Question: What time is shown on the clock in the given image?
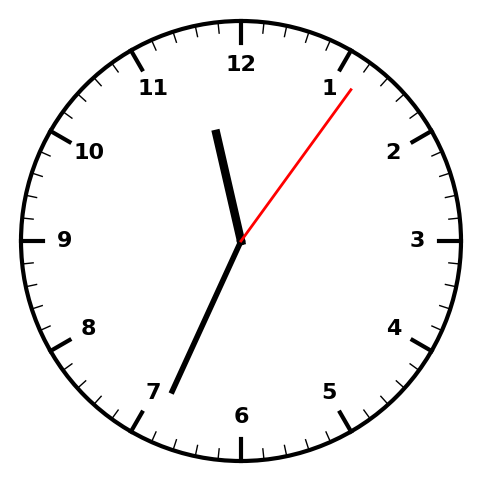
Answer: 11:34:06